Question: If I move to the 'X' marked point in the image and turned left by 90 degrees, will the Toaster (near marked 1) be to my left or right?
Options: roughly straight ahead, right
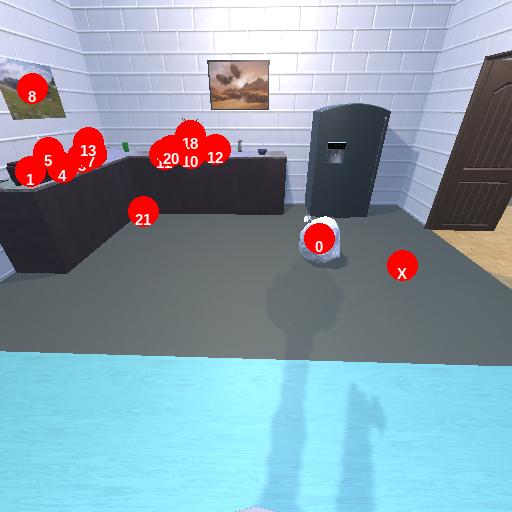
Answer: roughly straight ahead